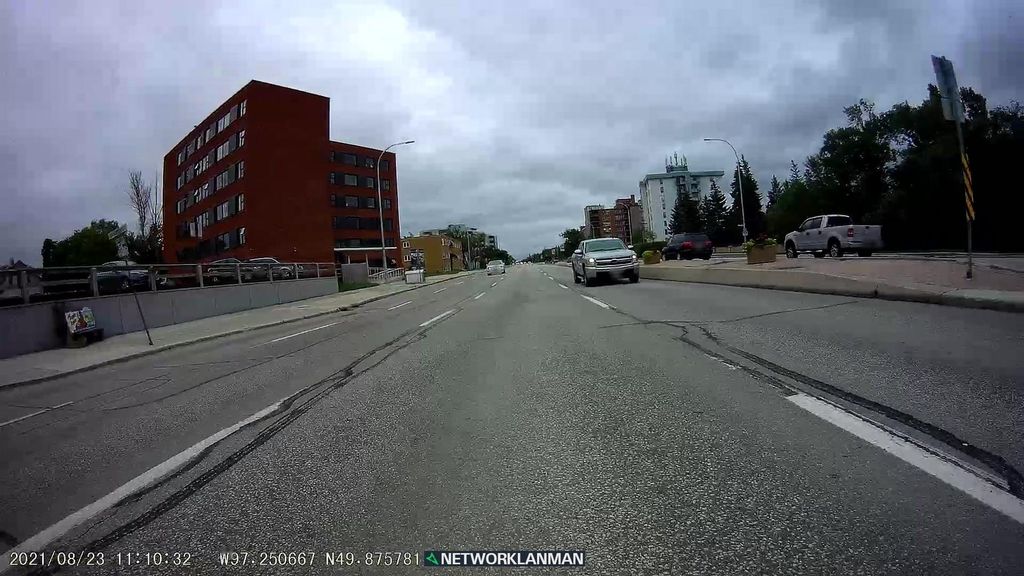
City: winnipeg